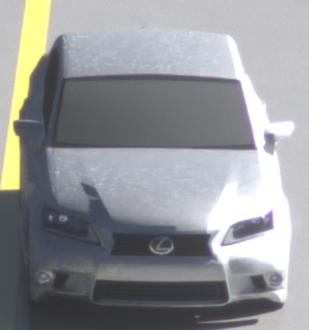
Make: Lexus
Model: GS 250
Detailed model: GS (L10)
Model produced from: 2012/06
Model produced until: 2013/12
Doors: 4
Color: white
Road condition: wet road
Daytime: morning or afternoon
Contrast: high contrast